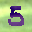
Label: 5